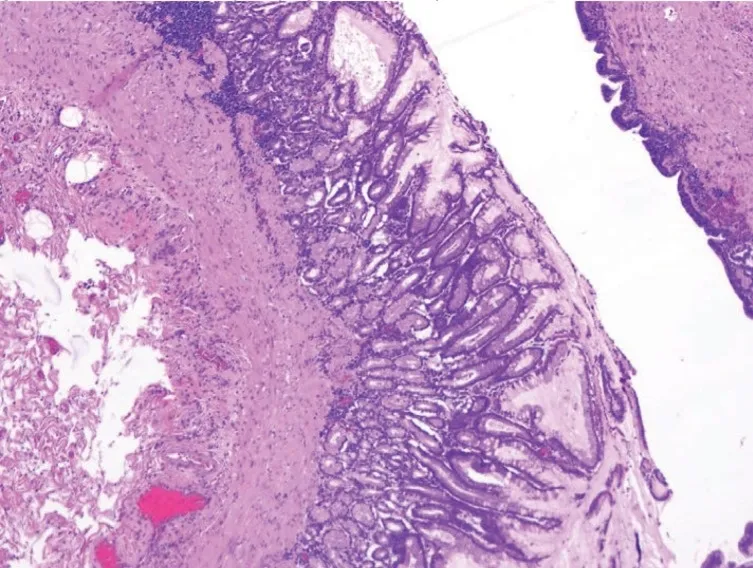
Haematoxylin and eosin stained section showing gastric antral-like epithelium lining the gastric duplication cyst (higher power).
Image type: pathology (h&e)